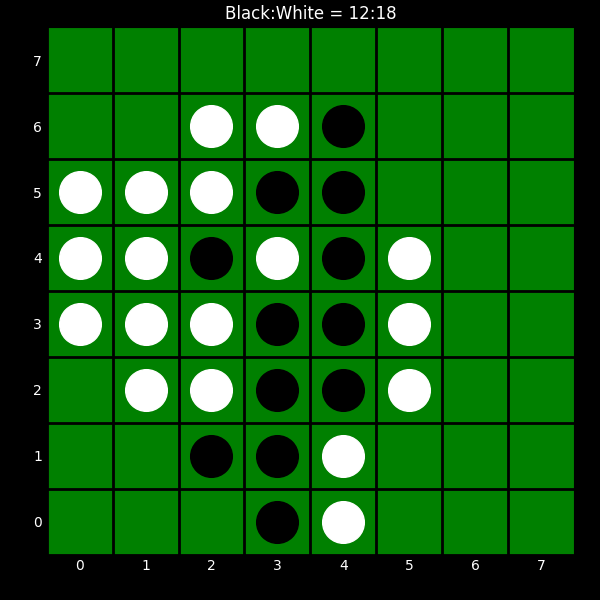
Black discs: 12
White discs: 18